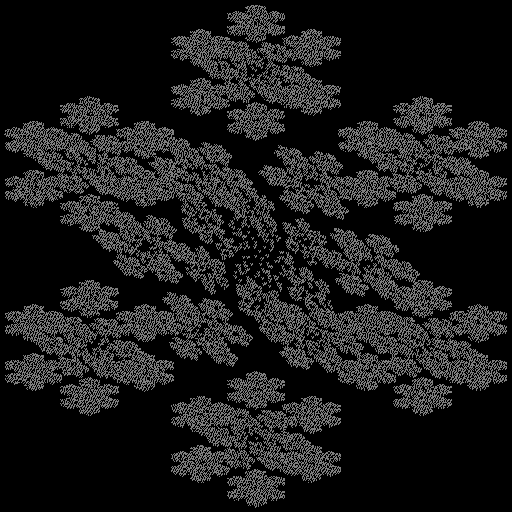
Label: koch_snowflake